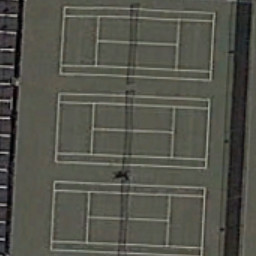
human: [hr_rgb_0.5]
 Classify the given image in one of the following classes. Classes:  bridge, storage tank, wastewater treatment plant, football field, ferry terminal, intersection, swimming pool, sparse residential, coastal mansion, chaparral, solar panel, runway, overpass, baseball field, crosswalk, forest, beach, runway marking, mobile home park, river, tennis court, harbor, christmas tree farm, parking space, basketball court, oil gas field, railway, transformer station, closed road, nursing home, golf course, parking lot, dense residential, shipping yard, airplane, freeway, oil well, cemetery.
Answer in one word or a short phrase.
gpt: tennis court